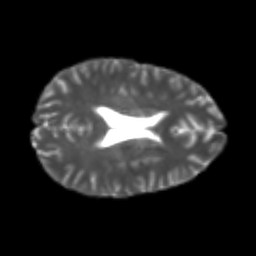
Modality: T2w
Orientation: axial
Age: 24
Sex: male
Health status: healthy
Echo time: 0.074 s